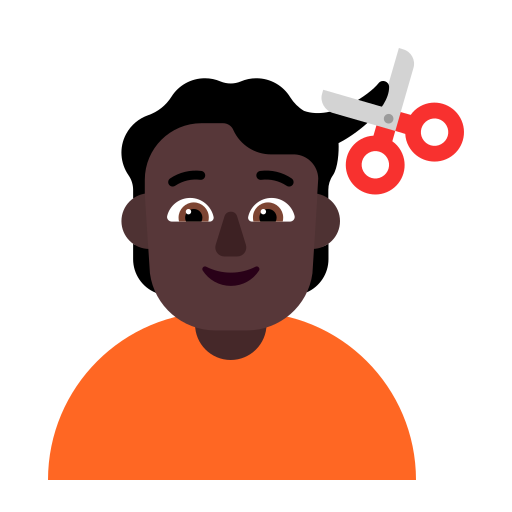
person getting haircut flat dark